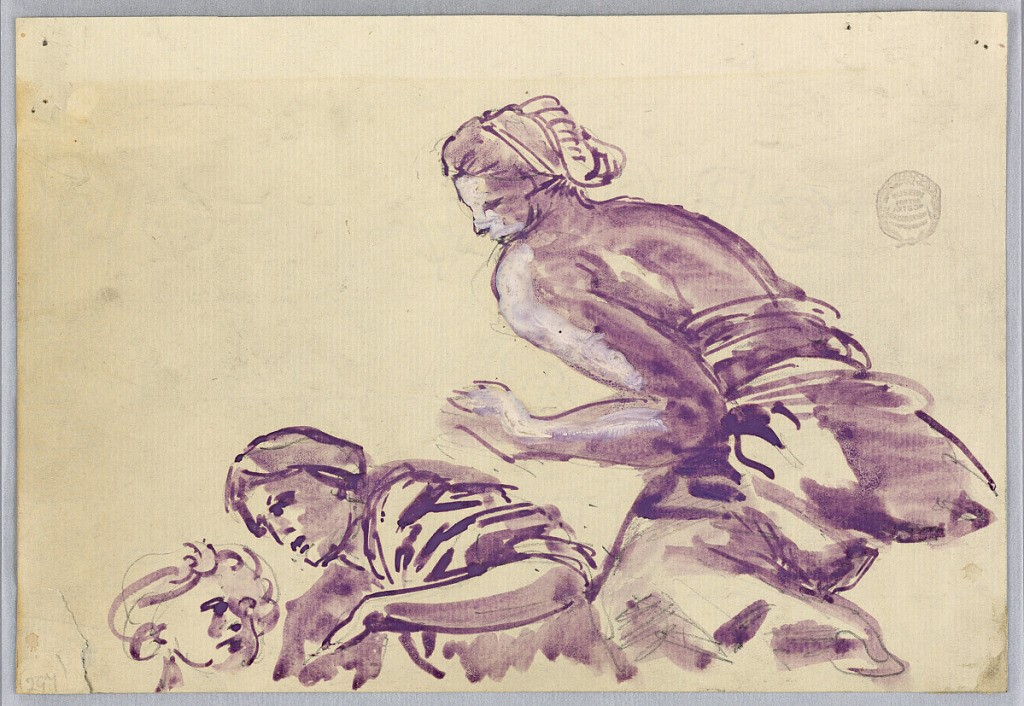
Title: Study of Figures for a Ceiling
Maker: Francis Augustus Lathrop, American, 1849–1909
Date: ca. 1895
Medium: Brush and violet watercolor, white gouache, graphite on cream laid paper
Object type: Drawing
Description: Female figure bending and looking down to the left. In the center, the bust of a figure, also bending to the left. To the left, the head of a putto.